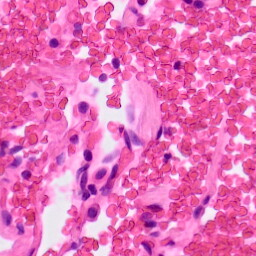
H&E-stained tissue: Lung